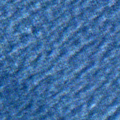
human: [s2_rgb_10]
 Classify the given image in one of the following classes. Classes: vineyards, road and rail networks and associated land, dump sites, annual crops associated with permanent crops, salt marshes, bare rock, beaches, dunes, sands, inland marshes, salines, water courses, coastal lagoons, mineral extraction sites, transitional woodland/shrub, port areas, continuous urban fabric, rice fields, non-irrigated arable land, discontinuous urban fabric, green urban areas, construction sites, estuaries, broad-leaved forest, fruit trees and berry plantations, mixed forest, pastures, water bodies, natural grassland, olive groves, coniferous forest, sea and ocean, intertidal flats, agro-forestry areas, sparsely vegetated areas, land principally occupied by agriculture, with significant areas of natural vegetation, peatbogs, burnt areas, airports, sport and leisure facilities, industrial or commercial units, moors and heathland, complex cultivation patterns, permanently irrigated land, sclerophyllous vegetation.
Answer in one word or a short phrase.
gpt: sea and ocean